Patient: sex M, age 38
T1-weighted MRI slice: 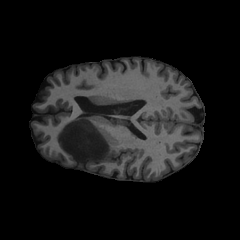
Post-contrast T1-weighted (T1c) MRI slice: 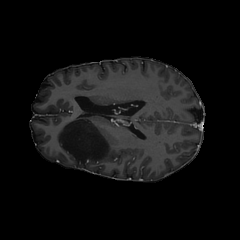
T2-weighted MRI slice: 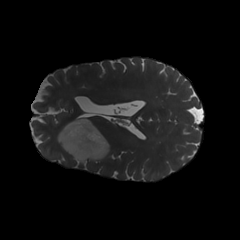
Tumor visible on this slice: yes
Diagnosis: Astrocytoma, IDH-mutant
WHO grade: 3